Question: I have a popover that has a css triangle/caret applied. The heigh of the popover is dynamic because the output is data driven, and I want it to scroll after 150px height.
When I apply an 'overflow-y: scroll', the caret disappears.
'''
.rad {
background-color: #5c5c5c;
color: #ffffff;
position:absolute;
z-index: 1002;
padding: 5px 0;
box-shadow: 0px 0px 7px 2px rgba(0,0,0,0.5);
border-radius:3px;
max-height: 150px;
//overflow-y: scroll;
}
.rad:after {
display: inline-block;
position: absolute;
top: 20px;
right: -10px;
content:'';
width 0;
height:0;
border-top:10px solid transparent;
border-bottom: 10px solid transparent;
border-left: 10px solid #5c5c5c;
}
'''
Here is the <URL> for the problem. Uncomment the overflow-y property in the CSS to see the issue.
Desired output:  with scrolling cabability
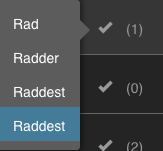
Answer: This is because using 'overflow-y: auto' has an unfortunate side-effect of preventing overflow in any direction. To my knowledge, there is no real way to handle this without applying the 'overflow' to a different element.
JSFiddle: <URL>
In this case, I added 'div.content' that will work as an inner wrapper for your content, and will also hold the overflow styles.
Updated CSS:
'''
.rad {
background-color: #5c5c5c;
color: #ffffff;
position:absolute;
z-index: 1002;
box-shadow: 0px 0px 7px 2px rgba(0,0,0,0.5);
border-radius:3px;
}
.rad .content {
overflow-y: auto;
max-height: 150px;
padding: 5px 0;
}
'''